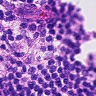
Metastatic tissue present: no